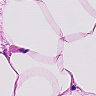
Metastatic tissue present: no